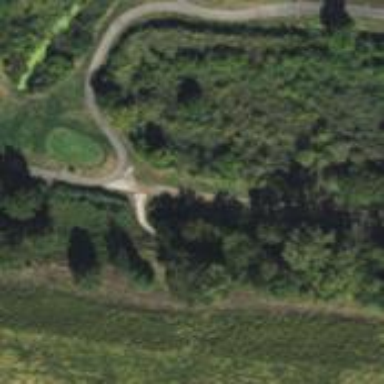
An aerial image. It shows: Path used for both walking and golf.